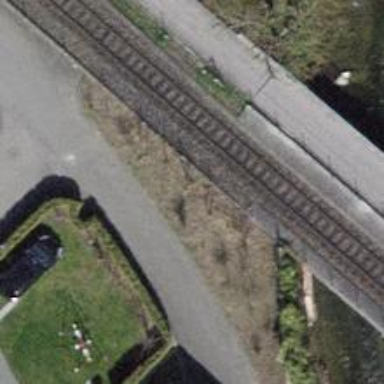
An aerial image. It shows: Narrow-gauge railway bridge with electrified tracks and single track passing over it.